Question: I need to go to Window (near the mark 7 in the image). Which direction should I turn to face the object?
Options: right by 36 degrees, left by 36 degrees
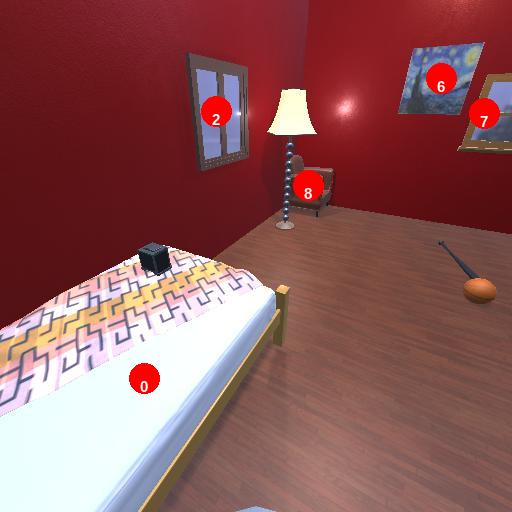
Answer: right by 36 degrees